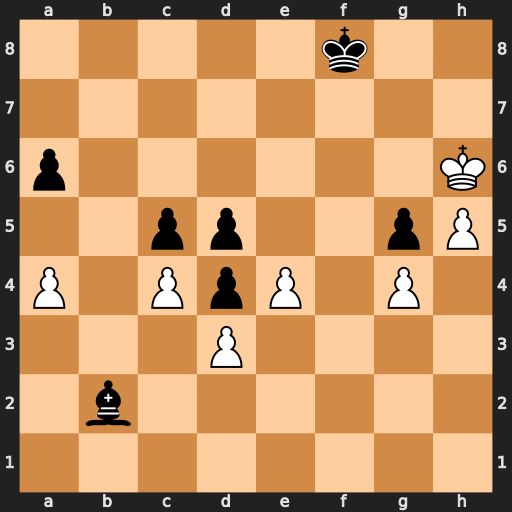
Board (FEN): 5k2/8/p6K/2pp2pP/P1PpP1P1/3P4/1b6/8
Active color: w
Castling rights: -
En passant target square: -
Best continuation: exd5 Bc1 Kg6